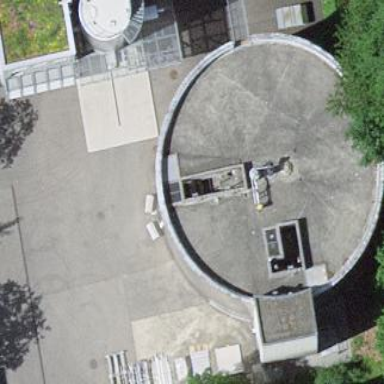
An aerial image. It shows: Storage tank with man-made structure.